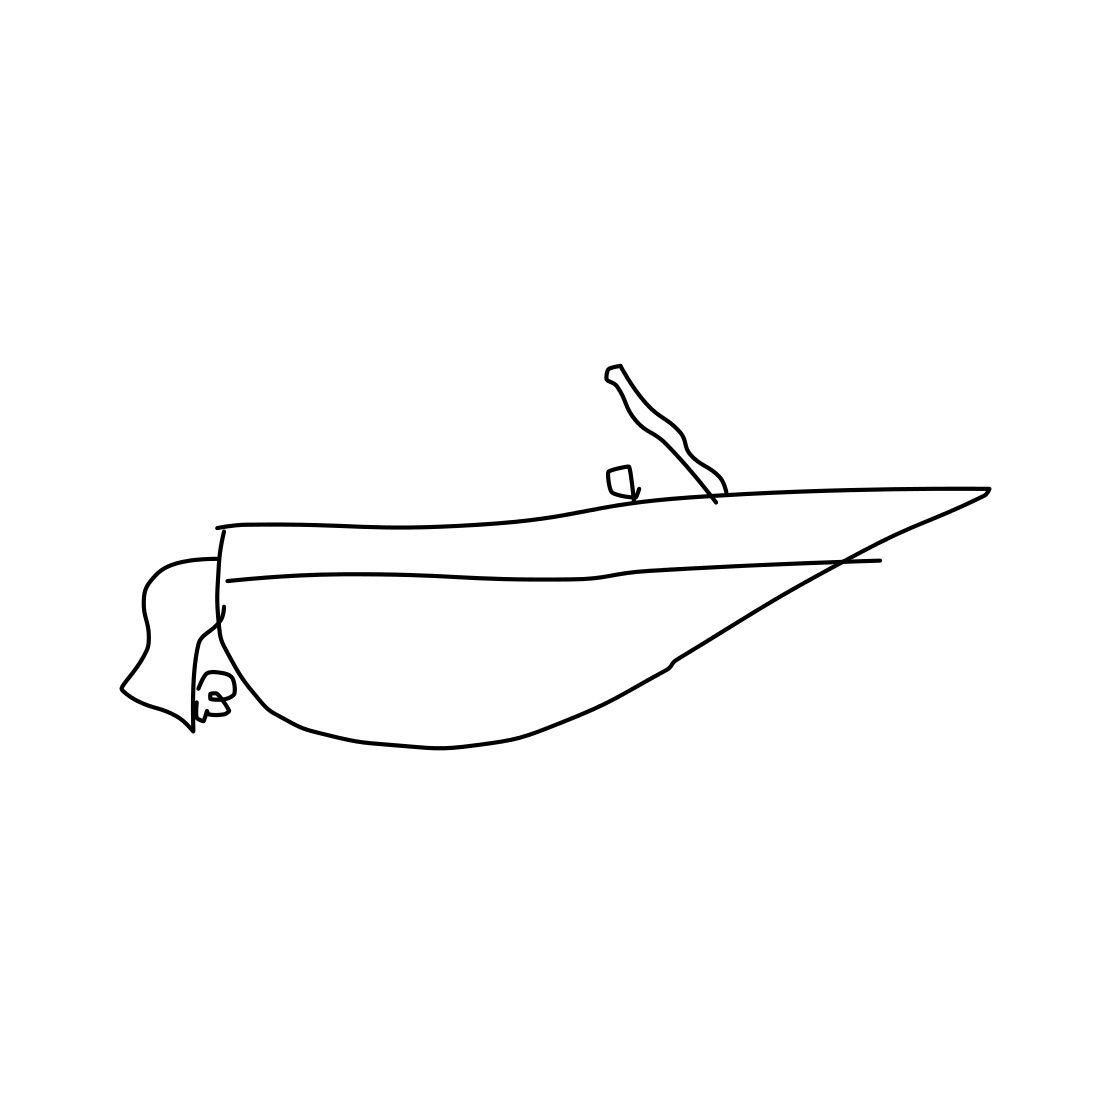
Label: speed-boat